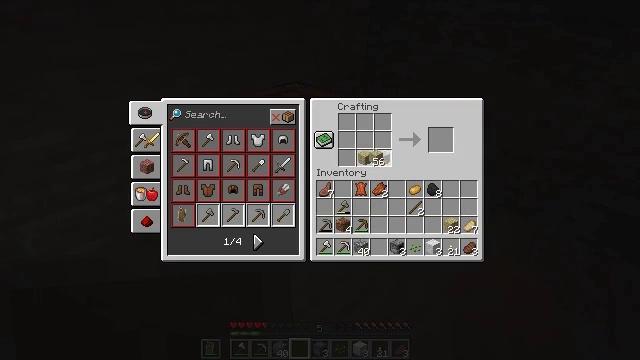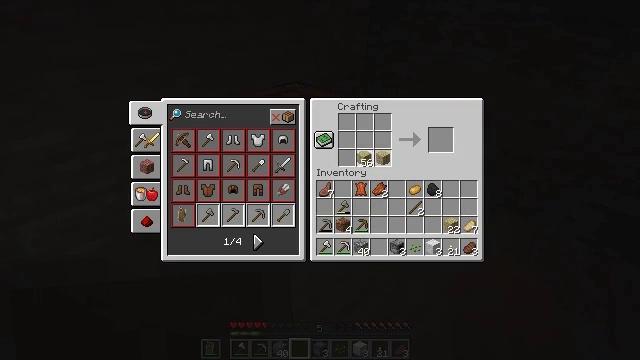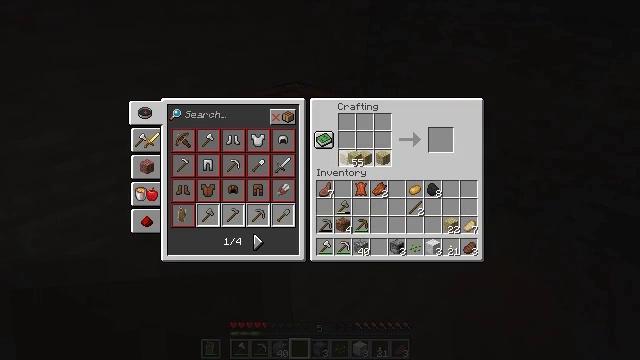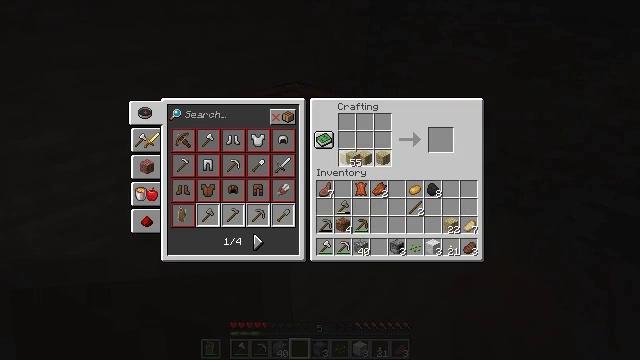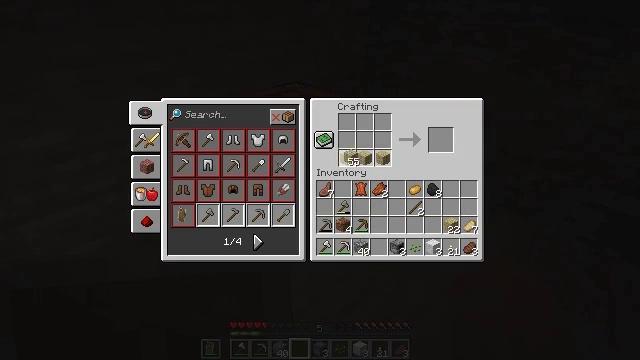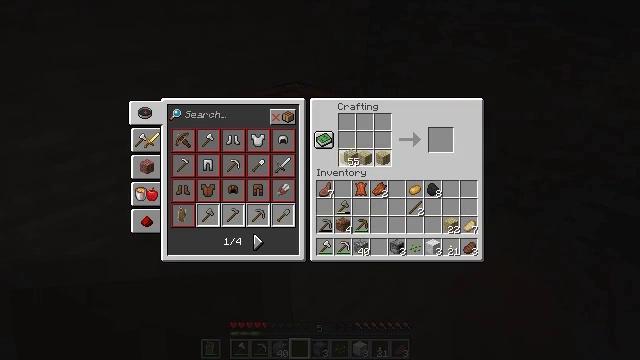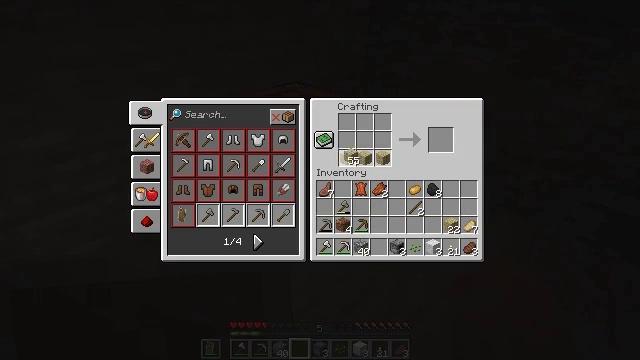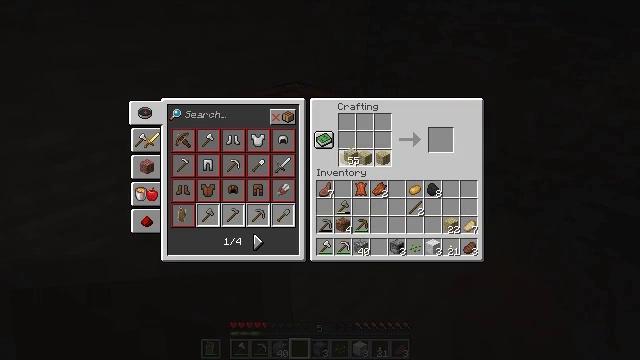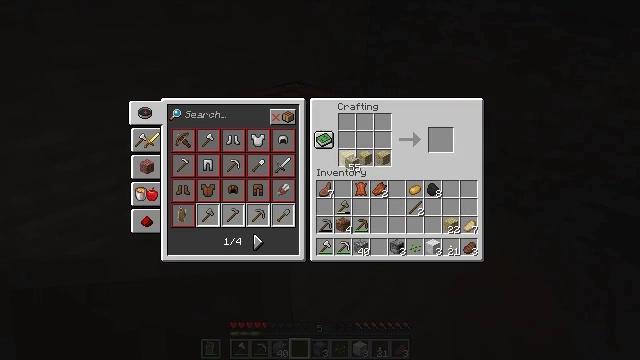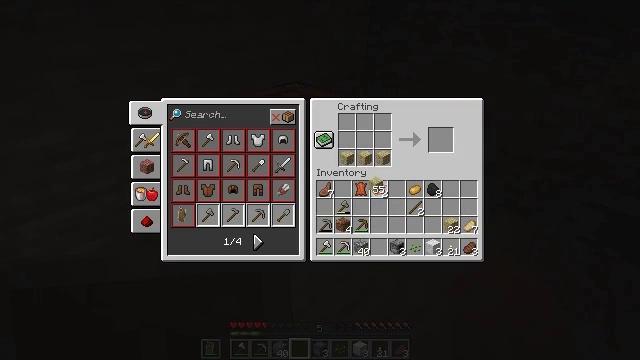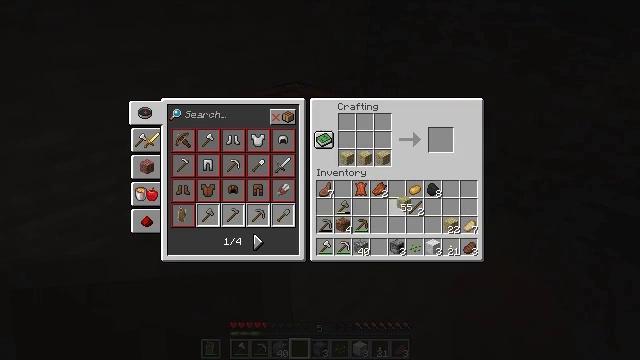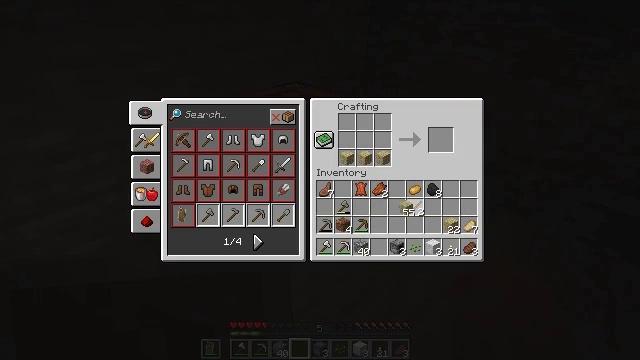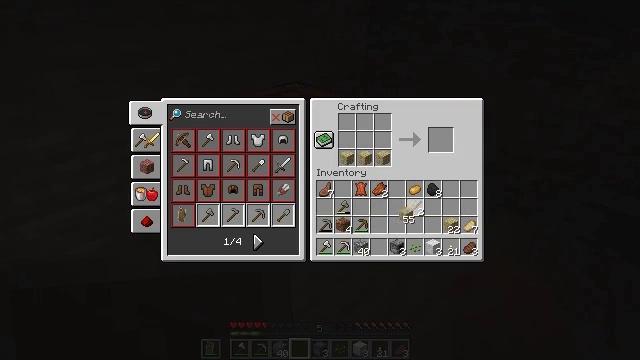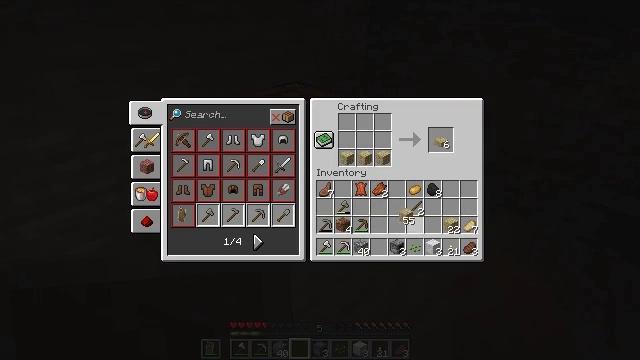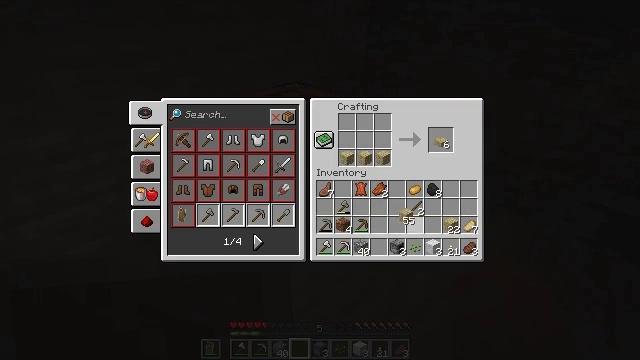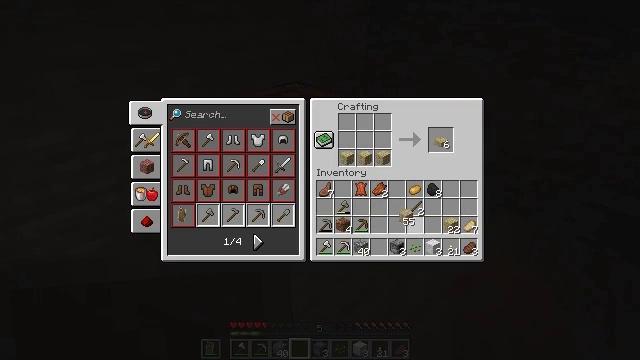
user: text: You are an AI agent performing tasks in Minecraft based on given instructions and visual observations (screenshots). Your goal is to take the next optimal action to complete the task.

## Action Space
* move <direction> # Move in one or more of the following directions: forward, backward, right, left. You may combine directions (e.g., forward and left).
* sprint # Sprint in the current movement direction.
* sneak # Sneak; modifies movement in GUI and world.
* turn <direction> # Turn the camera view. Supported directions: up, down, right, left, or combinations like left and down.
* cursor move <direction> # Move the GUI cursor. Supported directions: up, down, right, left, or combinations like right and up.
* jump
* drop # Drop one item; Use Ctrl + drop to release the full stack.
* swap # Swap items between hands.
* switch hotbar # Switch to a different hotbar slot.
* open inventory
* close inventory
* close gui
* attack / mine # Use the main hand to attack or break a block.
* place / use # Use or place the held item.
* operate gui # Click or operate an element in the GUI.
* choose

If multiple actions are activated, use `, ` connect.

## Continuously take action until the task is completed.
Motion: motion action
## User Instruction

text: Use the crafting table to make a white bed.
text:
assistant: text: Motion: cursor move left, choose
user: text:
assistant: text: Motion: cursor move left, choose
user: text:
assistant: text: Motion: choose
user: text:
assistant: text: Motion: choose
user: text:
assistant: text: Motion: choose
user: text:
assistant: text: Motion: choose
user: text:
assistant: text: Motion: choose
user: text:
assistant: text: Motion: cursor move down
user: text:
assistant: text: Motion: cursor move right and down
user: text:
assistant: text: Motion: cursor move right and down
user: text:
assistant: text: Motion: no_op
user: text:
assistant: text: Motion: cursor move down
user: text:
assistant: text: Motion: operate gui
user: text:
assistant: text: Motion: operate gui
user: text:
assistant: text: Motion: operate gui
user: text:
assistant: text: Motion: no_op
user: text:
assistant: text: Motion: cursor move right
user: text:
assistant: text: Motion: no_op
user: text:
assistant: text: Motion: no_op
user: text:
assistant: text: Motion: no_op
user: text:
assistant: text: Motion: no_op
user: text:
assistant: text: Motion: no_op
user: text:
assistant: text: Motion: operate gui
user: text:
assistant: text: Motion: operate gui
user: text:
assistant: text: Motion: cursor move left and up
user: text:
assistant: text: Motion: cursor move left and up
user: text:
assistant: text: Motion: cursor move left and up
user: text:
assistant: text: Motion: no_op
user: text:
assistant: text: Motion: cursor move left
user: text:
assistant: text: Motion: cursor move left